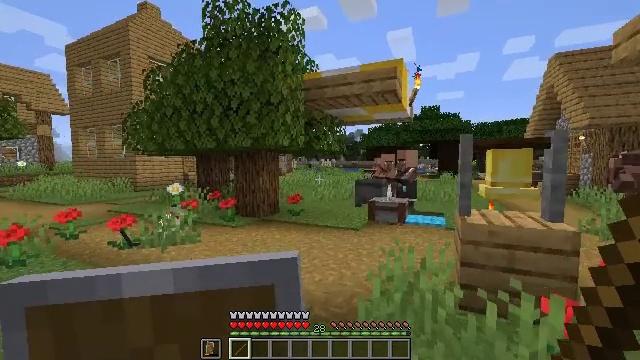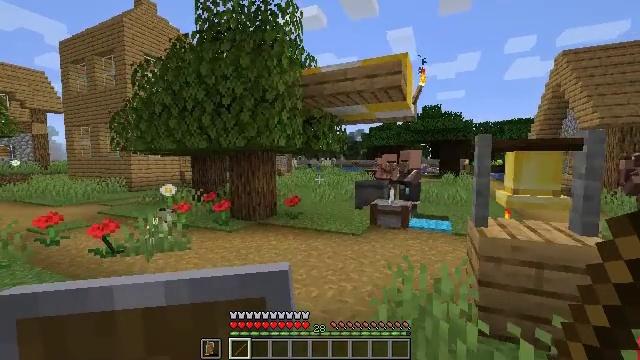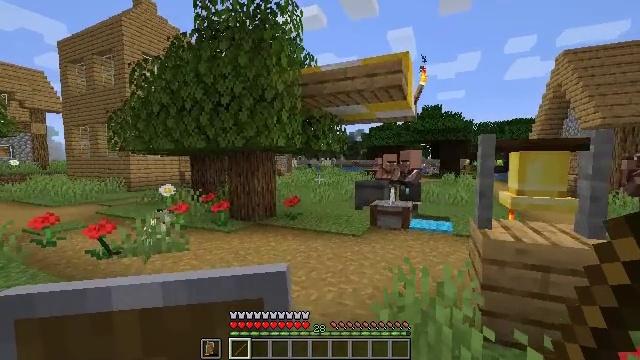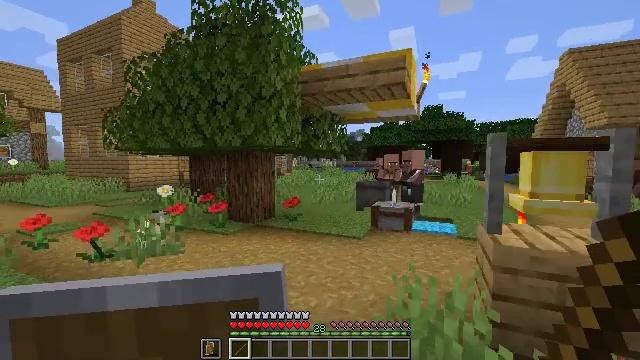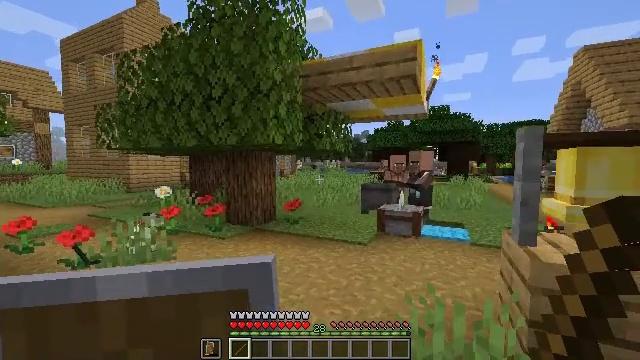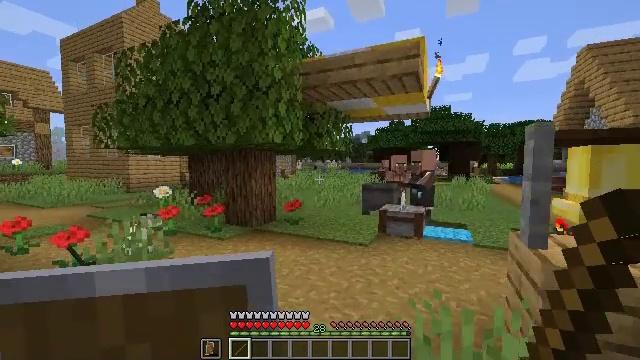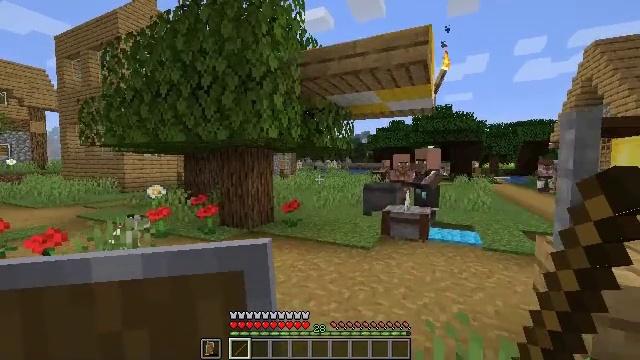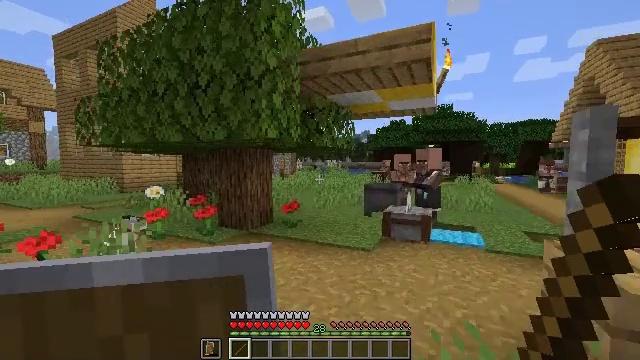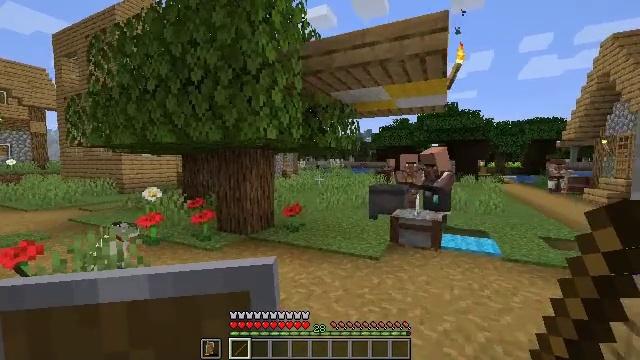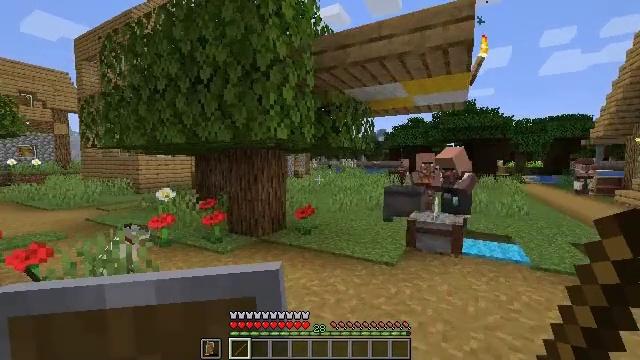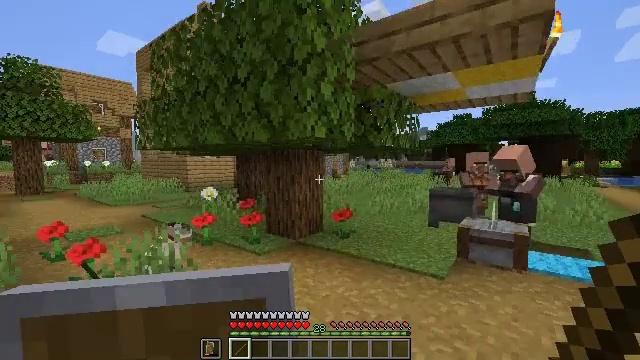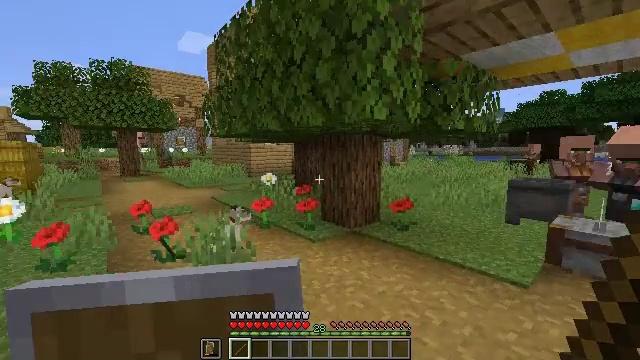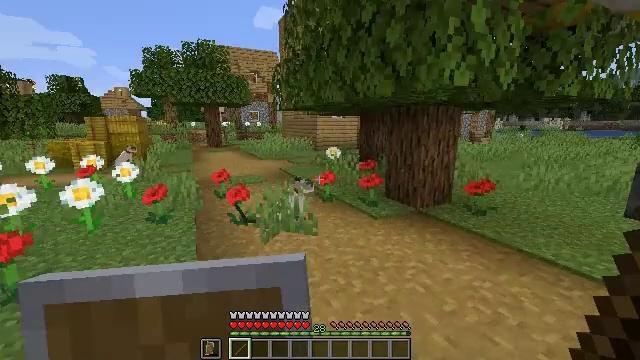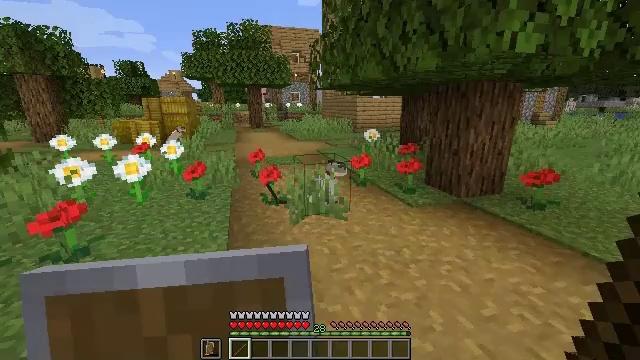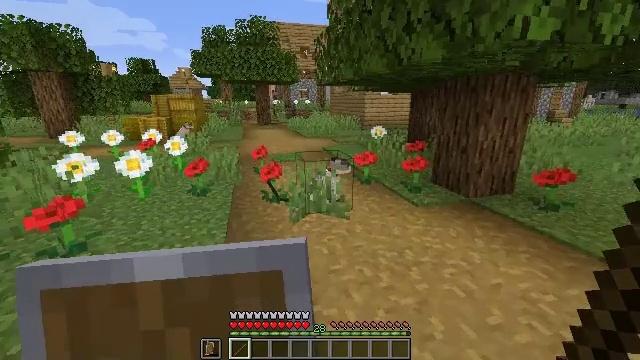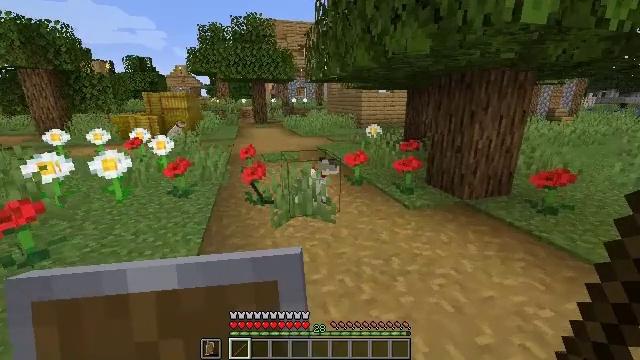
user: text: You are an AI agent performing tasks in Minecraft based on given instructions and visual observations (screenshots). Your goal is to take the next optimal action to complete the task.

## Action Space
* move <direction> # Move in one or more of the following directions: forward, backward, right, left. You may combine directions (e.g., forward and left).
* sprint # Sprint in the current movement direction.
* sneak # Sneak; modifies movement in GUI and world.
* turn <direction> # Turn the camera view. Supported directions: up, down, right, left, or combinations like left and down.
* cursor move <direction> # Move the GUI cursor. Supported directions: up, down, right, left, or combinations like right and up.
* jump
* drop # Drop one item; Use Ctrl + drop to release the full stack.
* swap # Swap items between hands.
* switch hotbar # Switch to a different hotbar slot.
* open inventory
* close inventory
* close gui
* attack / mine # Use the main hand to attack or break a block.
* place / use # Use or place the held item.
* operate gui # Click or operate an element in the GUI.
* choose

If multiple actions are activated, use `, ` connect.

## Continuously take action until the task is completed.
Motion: motion action
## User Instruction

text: Craft a glowstone.
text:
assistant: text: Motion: move forward
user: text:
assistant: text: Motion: move forward
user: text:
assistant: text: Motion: move forward
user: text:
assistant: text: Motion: move forward
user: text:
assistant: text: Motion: move forward
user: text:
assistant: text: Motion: move forward
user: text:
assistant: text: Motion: move forward
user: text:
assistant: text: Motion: move forward
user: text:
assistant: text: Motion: move forward, turn left
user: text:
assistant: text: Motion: move forward, turn left
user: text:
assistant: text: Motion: move forward, turn left and down
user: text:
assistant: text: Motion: move forward and move right, turn left and down
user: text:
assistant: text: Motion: move forward and move right, turn left and down
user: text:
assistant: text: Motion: move forward and move right, turn left
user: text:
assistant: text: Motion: move forward and move right
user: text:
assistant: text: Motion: move forward and move right
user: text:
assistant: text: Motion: move forward and move right
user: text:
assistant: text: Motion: move forward and move right, turn right and up
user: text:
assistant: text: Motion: move forward and move right, turn right and up
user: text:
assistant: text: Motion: move forward and move right, turn right and up
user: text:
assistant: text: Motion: move forward and move right
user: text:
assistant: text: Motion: move forward and move right
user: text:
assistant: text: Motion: move forward and move right
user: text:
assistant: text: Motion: move forward and move right
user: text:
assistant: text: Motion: move forward and move right
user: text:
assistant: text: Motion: move forward and move right
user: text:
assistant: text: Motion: move forward and move right
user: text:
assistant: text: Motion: move forward
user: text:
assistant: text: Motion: move forward
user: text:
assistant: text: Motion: move forward